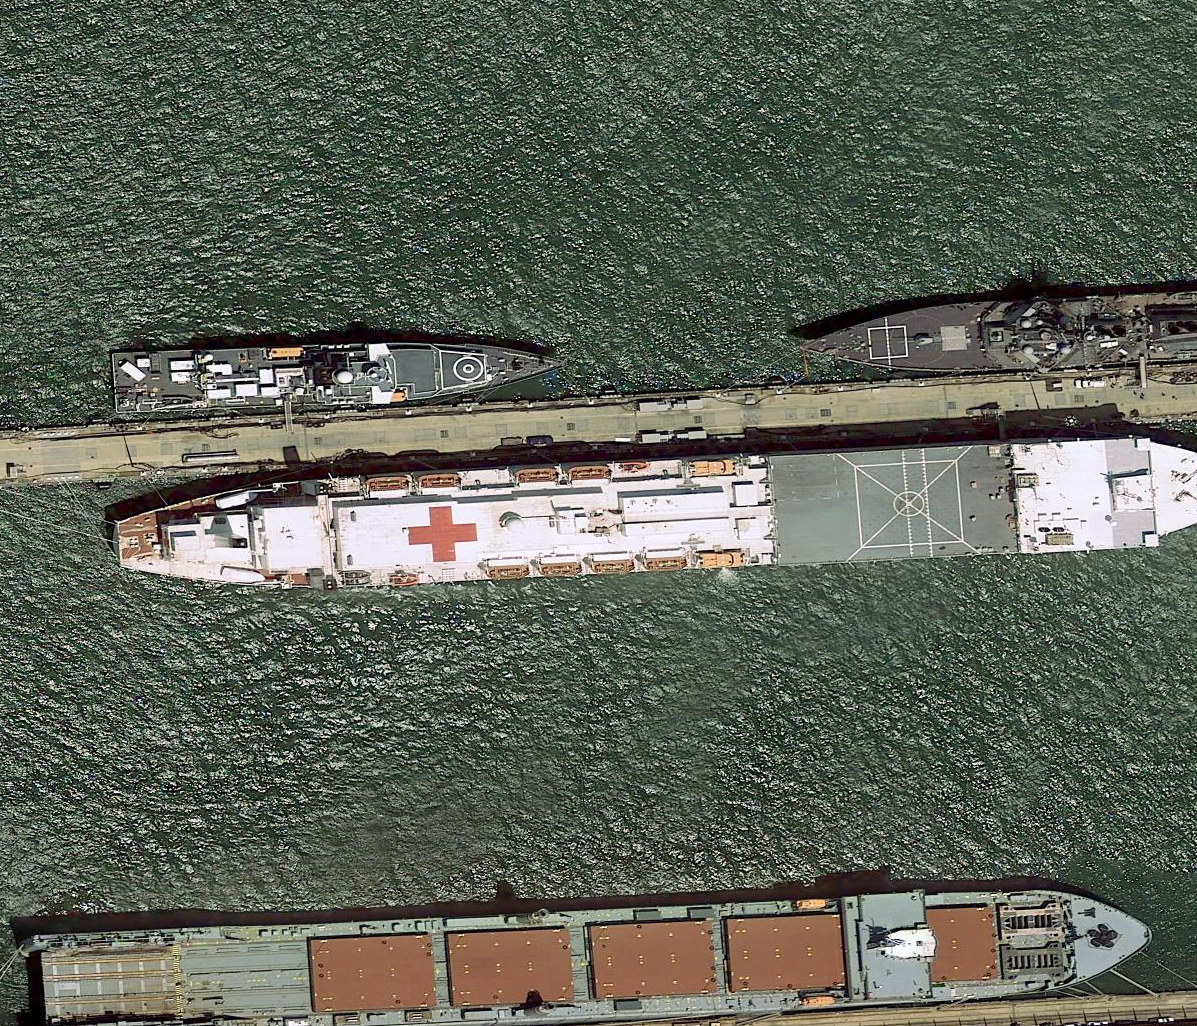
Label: Medical_ship